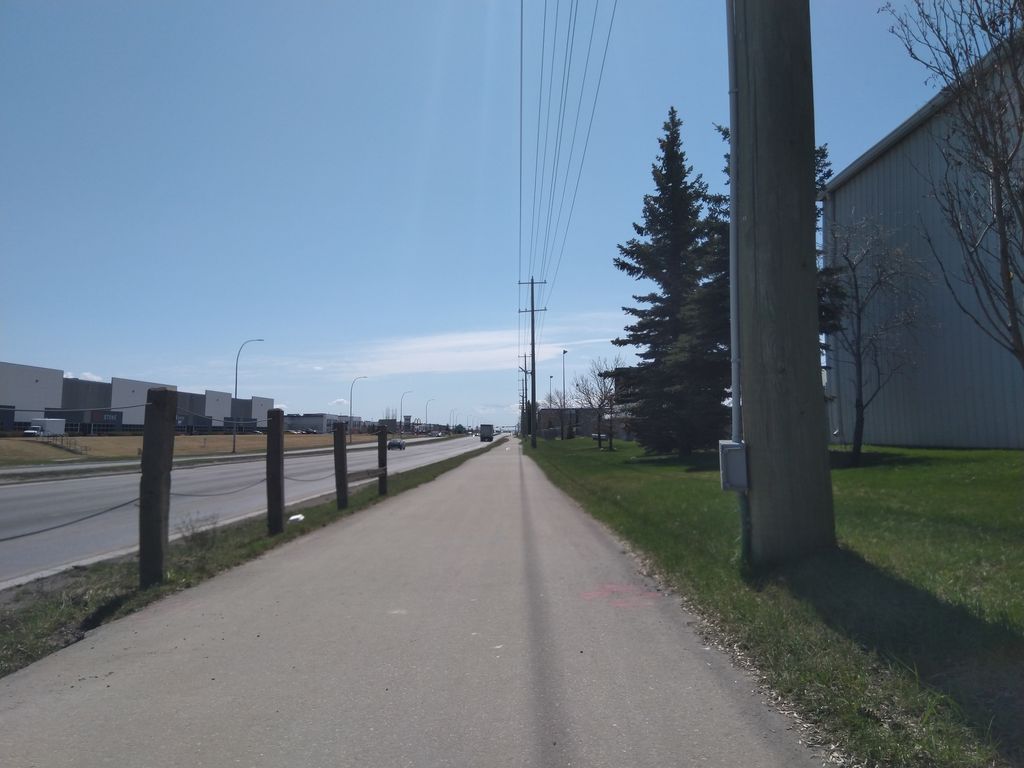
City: calgary